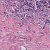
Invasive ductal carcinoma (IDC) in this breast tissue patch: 1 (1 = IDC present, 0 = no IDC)